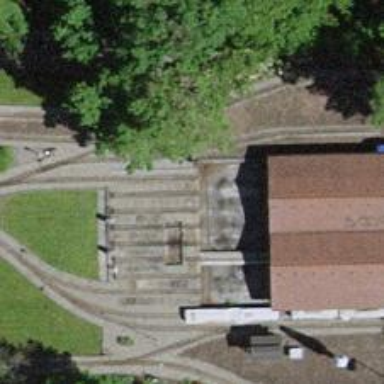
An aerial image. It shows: Miniature railway located in service yard.